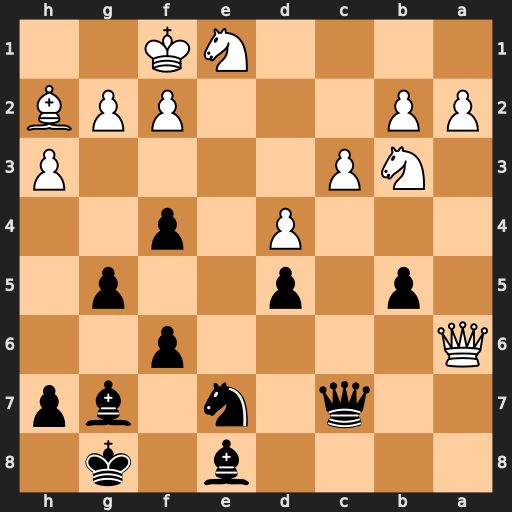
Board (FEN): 4b1k1/2q1n1bp/Q4p2/1p1p2p1/3P1p2/1NP4P/PP3PPB/4NK2
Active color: b
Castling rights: -
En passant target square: -
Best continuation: Qc4+ Kg1 Qe2